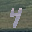
Label: 4